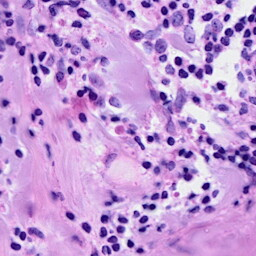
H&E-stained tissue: Breast